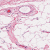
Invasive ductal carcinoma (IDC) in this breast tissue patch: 0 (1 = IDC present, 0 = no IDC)